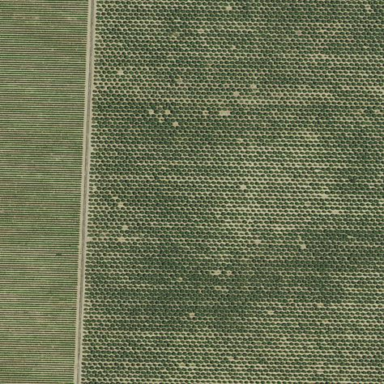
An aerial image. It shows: Orchard filled with almond trees.